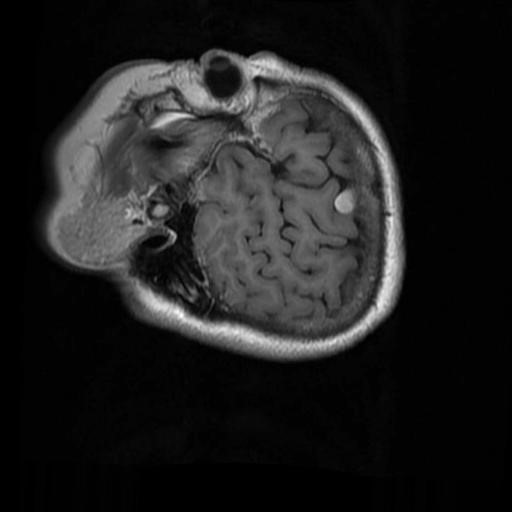
Label: brain_menin